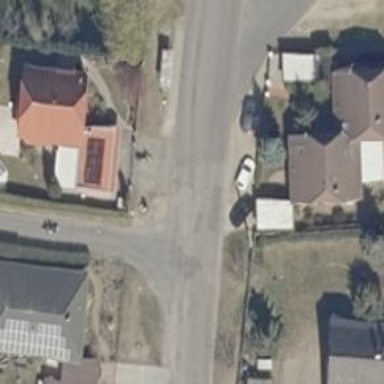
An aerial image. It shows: Residential road with asphalt surface.